Question: The below code seems to be showing in the "view" and not via '$data' as it should be (I have not echoed the '$data['companyName']' into my view yet but '$data['pageTitle']' works fine).

'''
function companyName()
{
$companyName = $this->db->query("SELECT company_name FROM core");
if ($companyName->num_rows() > 0)
{
foreach ($companyName->result() as $row)
{
echo $row->company_name;
}
}
'''
'''
public function index()
{
$data['companyName'] = $this->core_model->companyName();
$data['pageTitle'] = "Admin Login";
$this->load->view('admin/assets/header', $data);
$this->load->view('admin/login.php');
$this->load->view('admin/assets/footer');
}
'''
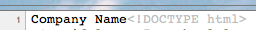
Answer: By 'echo'ing something in the model, that 'echo' happens when the model is processed, which is way before the view is even a twinkle in its controller's eye.
Instead, you should do something like this in your model:
'''
function companyName()
{
$companyName = $this->db->query("SELECT company_name FROM core");
if ($companyName->num_rows() > 0)
{
$company_names = '';
foreach ($companyName->result() as $row)
{
$company_names .= $row->company_name;
}
}
return $company_names;
}
'''
Then you can pass '$data' into the view and the string will be ready to echo out like you want.